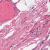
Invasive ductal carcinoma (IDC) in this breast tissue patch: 0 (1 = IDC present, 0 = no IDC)